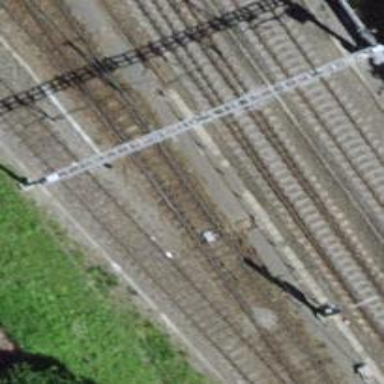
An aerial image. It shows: Single-track electrified railway yard with contact line electrification.